Field crop: maize
Growth stage: 1
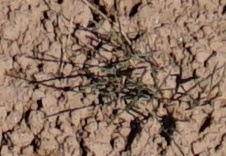
Species: lolium